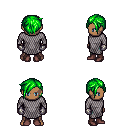
a pixel art fantasy rpg character, male body template, human, dark skin, chain mail, teal pants, green pixie cut hairstyle, metal gloves, maroon shoes, four views (front, back, left, right), 2x2 character sprite sheet, small pixel art, hard edges, no anti-aliasing